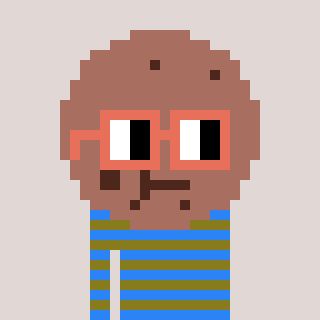
a pixel art character with square orange glasses, a cookie-shaped head and a gunk-colored body on a warm background